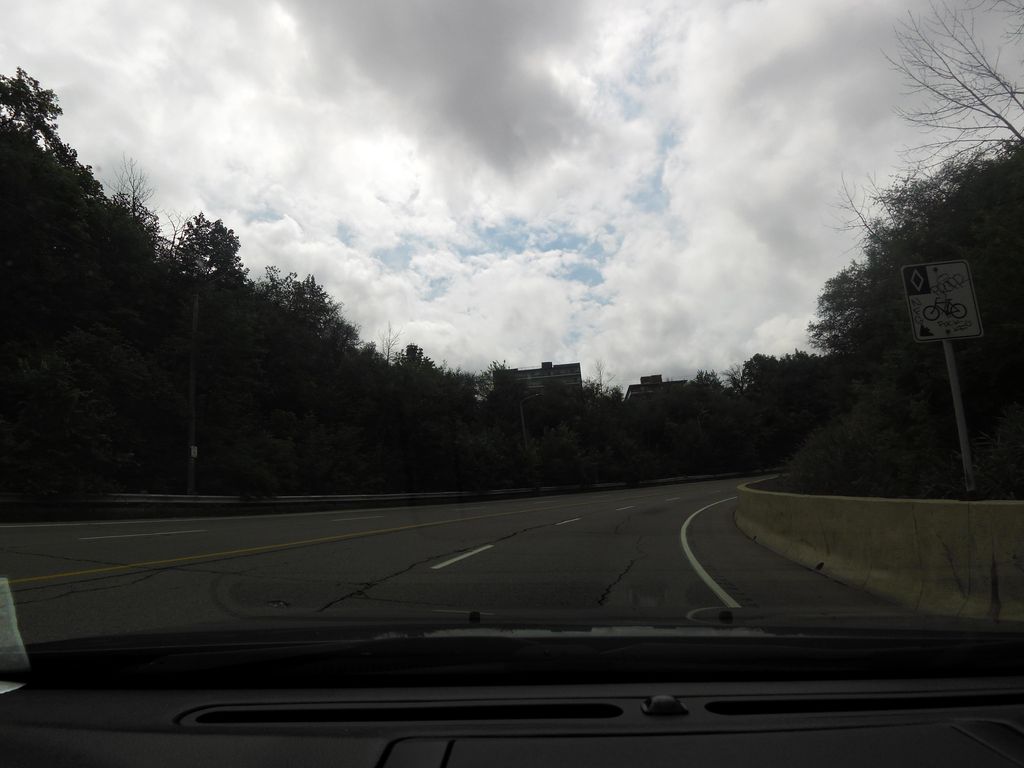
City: hamilton